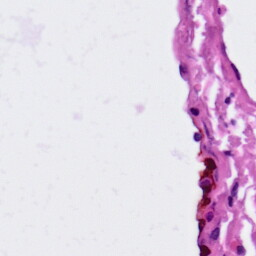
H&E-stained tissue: Lung